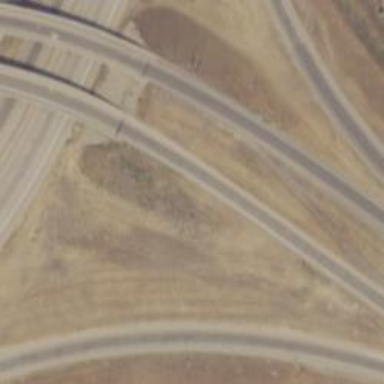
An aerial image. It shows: Asphalt trunk_link road with grade1 tracktype.